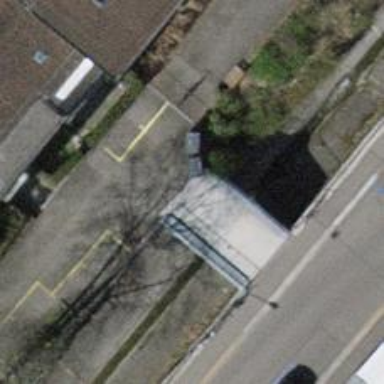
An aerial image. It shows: Concrete surface bridge over service road.